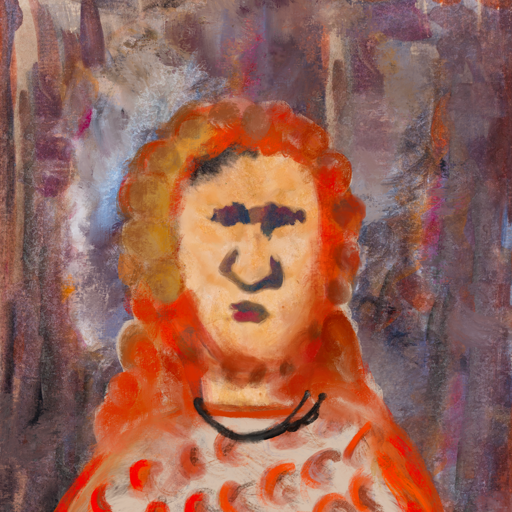
Background: Hypocrite, Head And Neck Front: Childish, Face Front: In_The_Sun, Bust: Rupkatha, Hair Front: Rupkatha, Head Accessory: Blank, Second Necklace: Blank, Necklace: Orphan, Baby: Blank